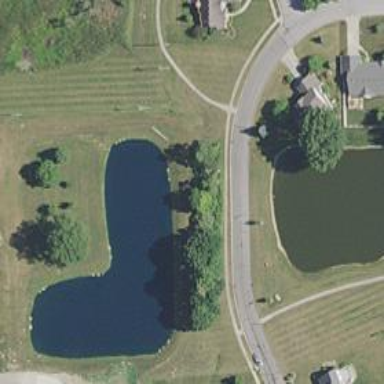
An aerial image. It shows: Serene pond surrounded by nature.